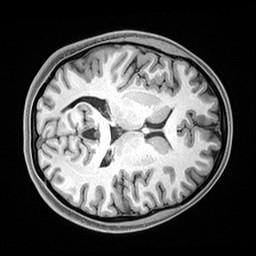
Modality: T1w
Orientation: axial
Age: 25
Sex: female
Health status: healthy
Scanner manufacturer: siemens
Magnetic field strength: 3 T
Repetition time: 2.4 s
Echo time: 0.00217 s